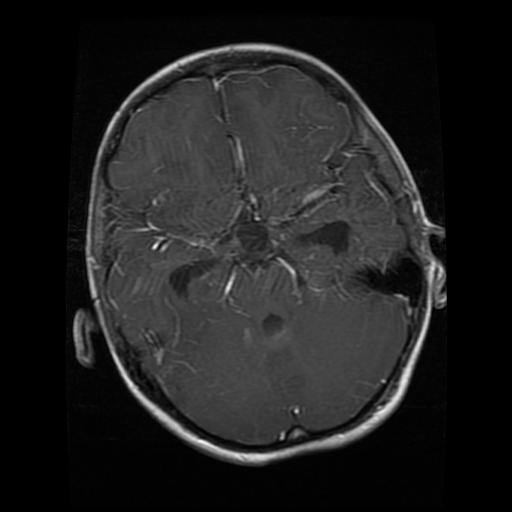
Label: glioma